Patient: sex F, age 34
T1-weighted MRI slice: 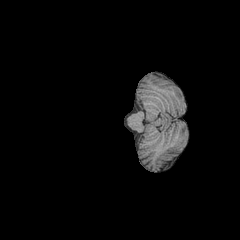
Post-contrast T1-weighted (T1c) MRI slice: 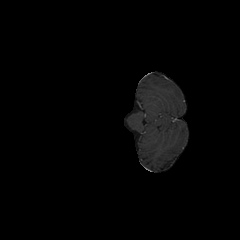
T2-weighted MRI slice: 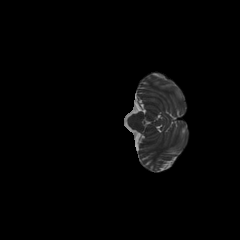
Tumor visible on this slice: no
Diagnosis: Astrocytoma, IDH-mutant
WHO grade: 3